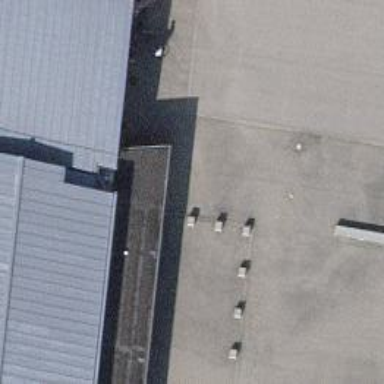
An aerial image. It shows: Block barrier.